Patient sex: M
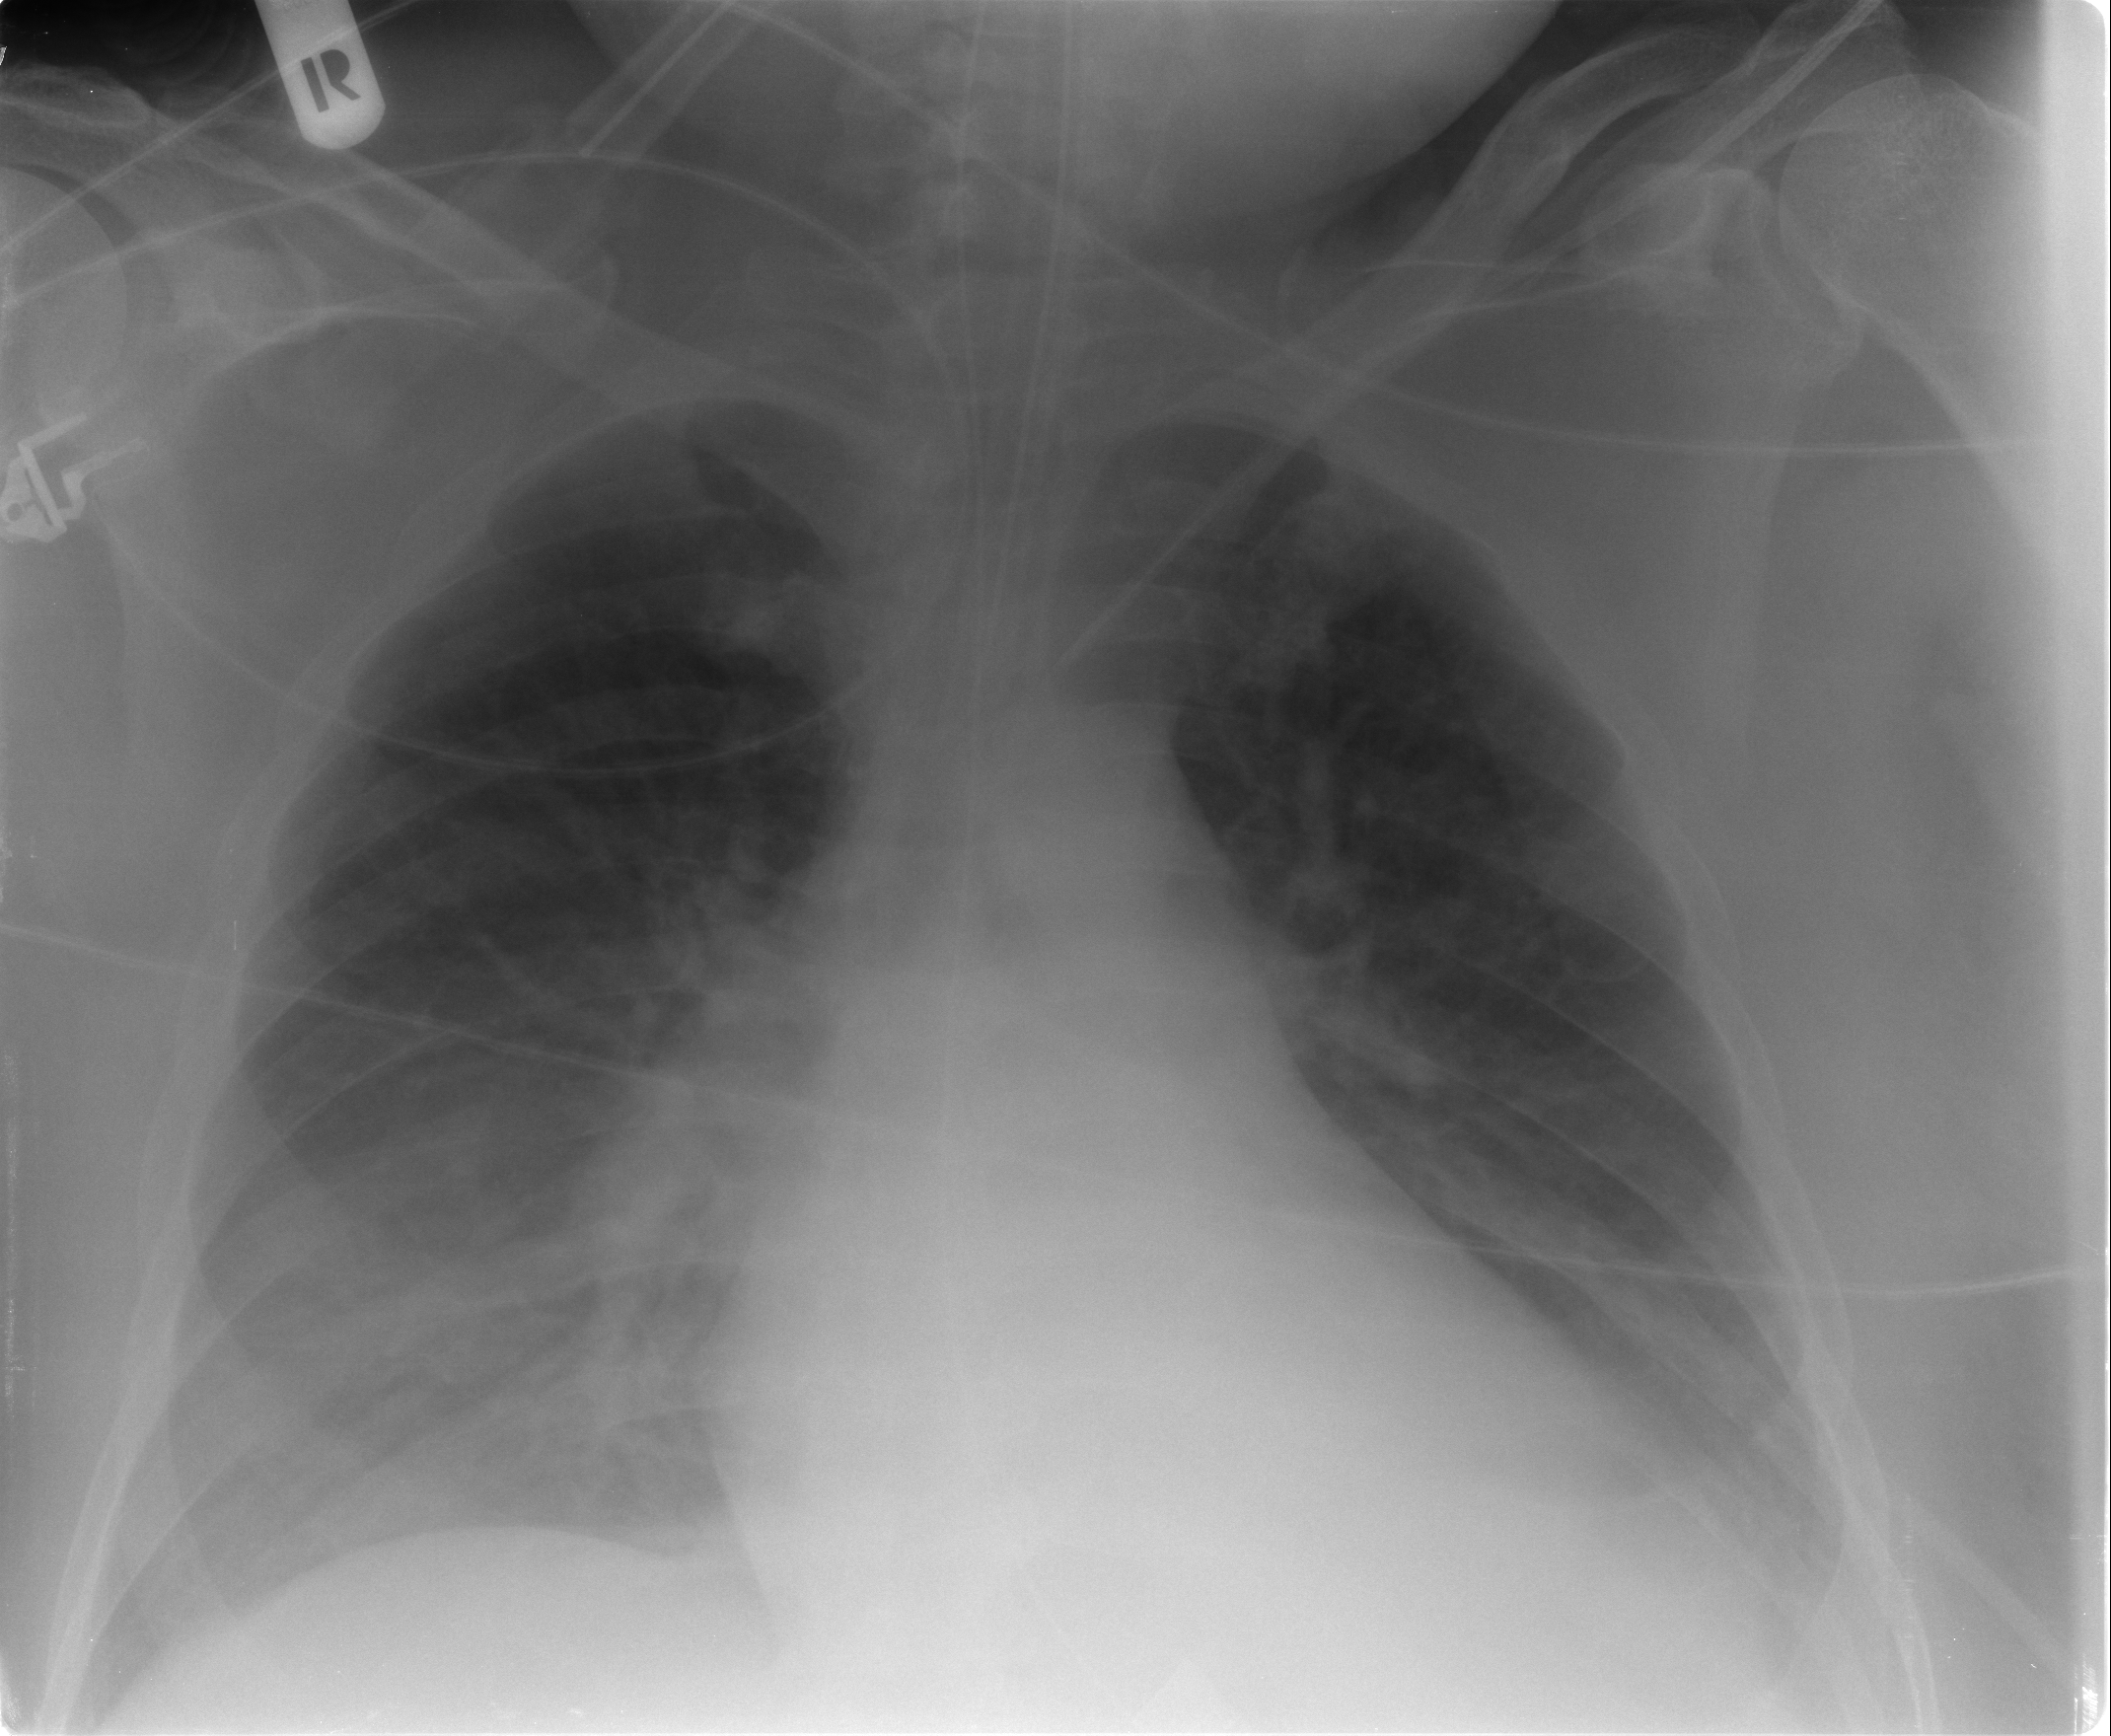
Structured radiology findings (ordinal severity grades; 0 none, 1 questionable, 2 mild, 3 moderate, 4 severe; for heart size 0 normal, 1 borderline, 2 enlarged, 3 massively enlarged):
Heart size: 2
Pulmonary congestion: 2
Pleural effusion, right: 0
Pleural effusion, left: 0
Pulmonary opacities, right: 0
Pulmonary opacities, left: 0
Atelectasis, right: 2
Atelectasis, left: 1